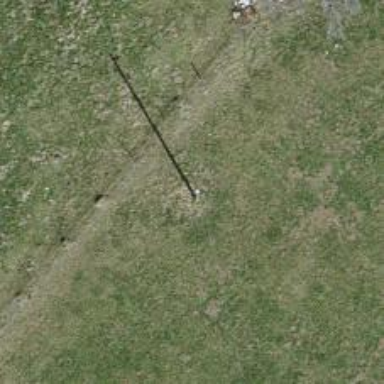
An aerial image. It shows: Power pole.